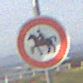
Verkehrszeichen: VerbotReiter
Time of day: MorningAfternoon
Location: Outdoor (Suburban)
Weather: PartlyCloudy
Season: NotSpecified
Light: Natural